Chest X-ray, PA view. Patient: 69 years old, sex M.
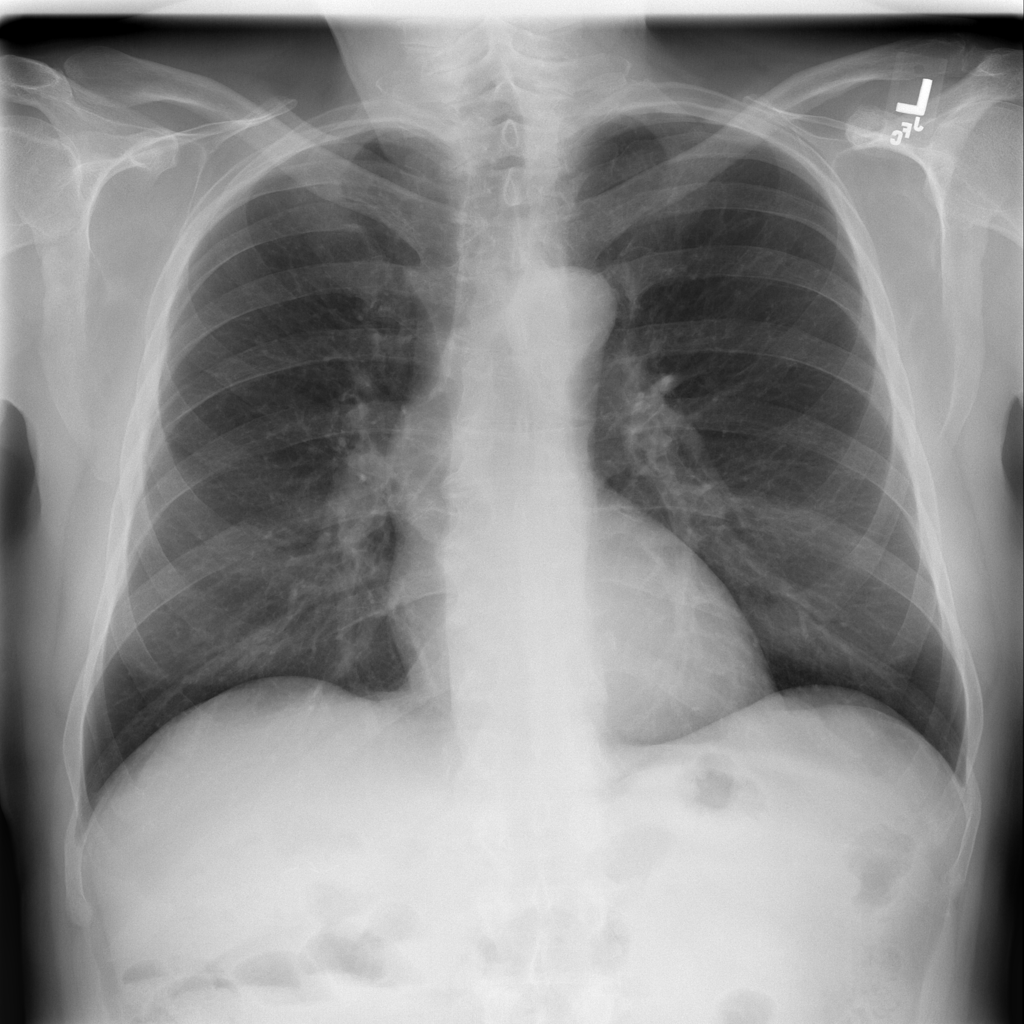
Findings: No Finding